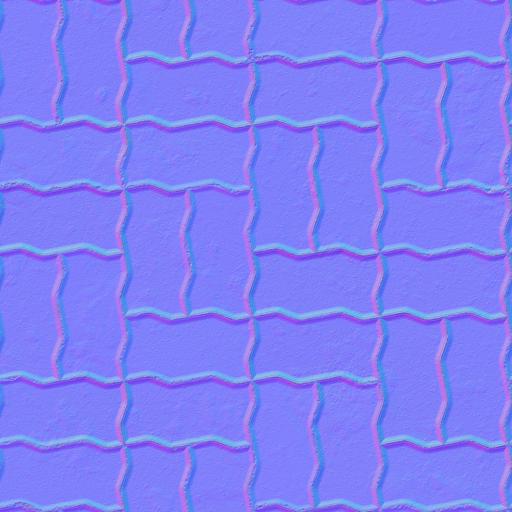
interlocking paved pavement paving stones